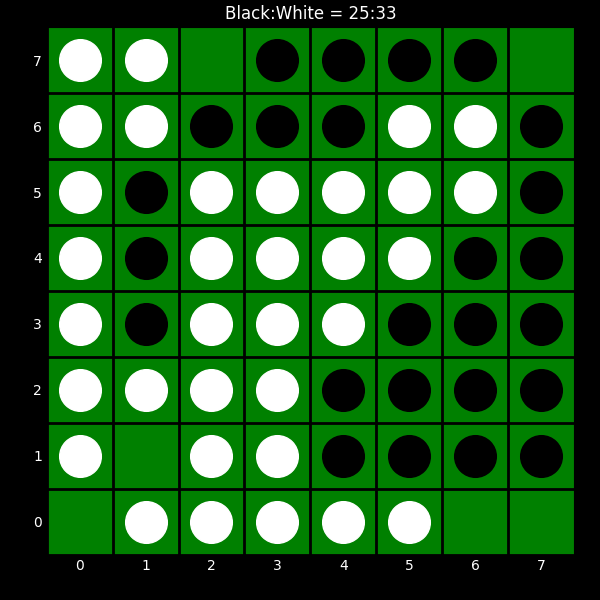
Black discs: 25
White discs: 33